Question: I built a xaml class and then realized that if I wanted to use it as an abstract base class that it had to be built without xaml. But when I got done converting my xaml to C#, the result didn't output the same.
E.g. The foreground is not the same. (ViewDialogX on left, ViewDialogC on right)

ViewDialogX.xaml
'''
<ContentControl x:Class="xmlns.ViewDialogX"
xmlns="http://schemas.microsoft.com/winfx/2006/xaml/presentation"
xmlns:x="http://schemas.microsoft.com/winfx/2006/xaml"
xmlns:my="clr-namespace:xmlns"
HorizontalAlignment="Center" VerticalAlignment="Center">
<ContentControl.Template>
<ControlTemplate TargetType="my:ViewDialogX">
<Border MinWidth="160" MinHeight="90" Margin="1,2,3,3" Padding="4">
<Border.Effect>
<DropShadowEffect BlurRadius="10" Opacity="3" ShadowDepth="0" />
</Border.Effect>
<GroupBox Header="{TemplateBinding Title}" Background="{DynamicResource ControlBackgroundBrush}">
<Grid Width="{TemplateBinding ContentWidth}" Height="{TemplateBinding ContentHeight}">
<ContentPresenter Margin="{TemplateBinding Padding}" Content="{TemplateBinding Content}" />
</Grid>
</GroupBox>
</Border>
</ControlTemplate>
</ContentControl.Template>
</ContentControl>
'''
ViewDialogX.xaml.cs
'''
using System;
using System.ComponentModel;
using System.Windows;
using System.Windows.Controls;
using System.Windows.Data;
using System.Windows.Media;
using System.Windows.Media.Effects;
using System.Windows.Markup;
namespace xmlns
{
public partial class ViewDialogX : ContentControl
{
public ViewDialogX()
{
InitializeComponent();
}
public static readonly DependencyProperty TitleProperty =
DependencyProperty.RegisterAttached("Title", typeof(string), typeof(ViewDialogX), new PropertyMetadata(" "));
public string Title { get { return (string)this.GetValue(TitleProperty); } set { this.SetValue(TitleProperty, value); } }
public static readonly DependencyProperty ContentWidthProperty =
DependencyProperty.RegisterAttached("ContentWidth", typeof(double), typeof(ViewDialogX), new PropertyMetadata(double.NaN));
public double ContentWidth { get { return (double)this.GetValue(ContentWidthProperty); } set { this.SetValue(ContentWidthProperty, value); } }
public static readonly DependencyProperty ContentHeightProperty =
DependencyProperty.RegisterAttached("ContentHeight", typeof(double), typeof(ViewDialogX), new PropertyMetadata(double.NaN));
public double ContentHeight { get { return (double)this.GetValue(ContentHeightProperty); } set { this.SetValue(ContentHeightProperty, value); } }
public virtual void OnClosing(CancelEventArgs e) { }
public virtual void Close() { }
}
}
'''
ViewDialogC.cs
'''
using System;
using System.ComponentModel;
using System.Windows;
using System.Windows.Controls;
using System.Windows.Data;
using System.Windows.Media;
using System.Windows.Media.Effects;
using System.Windows.Markup;
namespace xmlns
{
public class ViewDialogC : ContentControl
{
public ViewDialogC()
{
if (!DesignerProperties.GetIsInDesignMode(this))
{
this.SetValue(ViewDialogC.HorizontalAlignmentProperty, HorizontalAlignment.Center);
this.SetValue(ViewDialogC.VerticalAlignmentProperty, VerticalAlignment.Center);
FrameworkElementFactory border = new FrameworkElementFactory(typeof(Border));
border.SetValue(Border.MinWidthProperty, 160d);
border.SetValue(Border.MinHeightProperty, 90d);
border.SetValue(Border.MarginProperty, new Thickness(1, 2, 3, 3));
border.SetValue(Border.PaddingProperty, new Thickness(4));
border.SetValue(Border.EffectProperty, new DropShadowEffect() { BlurRadius = 10, Opacity = 3, ShadowDepth = 0 });
FrameworkElementFactory group = new FrameworkElementFactory(typeof(GroupBox));
group.SetValue(GroupBox.HeaderProperty, new TemplateBindingExtension(ViewDialogC.TitleProperty));
group.SetResourceReference(GroupBox.BackgroundProperty, "ControlBackgroundBrush");
FrameworkElementFactory grid = new FrameworkElementFactory(typeof(Grid));
grid.SetValue(Grid.WidthProperty, new TemplateBindingExtension(ViewDialogC.ContentWidthProperty));
grid.SetValue(Grid.HeightProperty, new TemplateBindingExtension(ViewDialogC.ContentHeightProperty));
FrameworkElementFactory content = new FrameworkElementFactory(typeof(ContentPresenter));
content.SetValue(ContentPresenter.MarginProperty, new TemplateBindingExtension(ViewDialogC.PaddingProperty));
content.SetValue(ContentPresenter.ContentProperty, new TemplateBindingExtension(ViewDialogC.ContentProperty));
grid.AppendChild(content);
group.AppendChild(grid);
border.AppendChild(group);
this.SetValue(ViewDialogC.TemplateProperty, new ControlTemplate(typeof(ViewDialogC)) { VisualTree = border });
}
}
public static readonly DependencyProperty TitleProperty =
DependencyProperty.RegisterAttached("Title", typeof(string), typeof(ViewDialogC), new PropertyMetadata(" "));
public string Title { get { return (string)this.GetValue(TitleProperty); } set { this.SetValue(TitleProperty, value); } }
public static readonly DependencyProperty ContentWidthProperty =
DependencyProperty.RegisterAttached("ContentWidth", typeof(double), typeof(ViewDialogC), new PropertyMetadata(double.NaN));
public double ContentWidth { get { return (double)this.GetValue(ContentWidthProperty); } set { this.SetValue(ContentWidthProperty, value); } }
public static readonly DependencyProperty ContentHeightProperty =
DependencyProperty.RegisterAttached("ContentHeight", typeof(double), typeof(ViewDialogC), new PropertyMetadata(double.NaN));
public double ContentHeight { get { return (double)this.GetValue(ContentHeightProperty); } set { this.SetValue(ContentHeightProperty, value); } }
public virtual void OnClosing(CancelEventArgs e) { }
public virtual void Close() { }
}
}
'''
Implementation xaml code:
'''
<my:ViewDialogX Title="Test">
<Button Content="Button" />
</my:ViewDialogX>
<my:ViewDialogC Title="Test">
<Button Content="Button" />
</my:ViewDialogC>
'''
Extra Styles:
'''
<SolidColorBrush x:Key="ControlBackgroundBrush" Color="#333333" />
<SolidColorBrush x:Key="NormalBackgroundBrush" Color="#595959" />
<LinearGradientBrush x:Key="ShineBrush" StartPoint="0,0.042" EndPoint="0,0.971">
<GradientStop Color="#59FFFFFF" Offset="0" />
<GradientStop Color="#26FFFFFF" Offset="0.467" />
<GradientStop Color="#00FFFFFF" Offset="0.475" />
</LinearGradientBrush>
<LinearGradientBrush x:Key="HoverShineBrush" StartPoint="0,0" EndPoint="0,1">
<GradientStop Color="#4CFFFFFF" Offset="0" />
<GradientStop Color="#26FFFFFF" Offset="0.467" />
<GradientStop Color="#10FFFFFF" Offset="0.475" />
<GradientStop Color="#10FFFFFF" Offset="0.856" />
<GradientStop Color="#26FFFFFF" Offset="1" />
</LinearGradientBrush>
<SolidColorBrush x:Key="DisabledForegroundBrush" Color="#ADADAD" />
<SolidColorBrush x:Key="DisabledBackgroundBrush" Color="#787878" />
<SolidColorBrush x:Key="DisabledBorderBrush" Color="#AAA" />
<Style TargetType="{x:Type GroupBox}" BasedOn="{x:Null}">
<Setter Property="Background" Value="{x:Null}" />
<Setter Property="Foreground" Value="White" />
<Setter Property="BorderBrush" Value="{DynamicResource ControlBackgroundBrush}" />
<Setter Property="BorderThickness" Value="1" />
<Setter Property="Padding" Value="3" />
<Setter Property="Template">
<Setter.Value>
<ControlTemplate TargetType="{x:Type GroupBox}">
<DockPanel>
<Grid x:Name="HeaderGrid" DockPanel.Dock="Top">
<Border x:Name="BackgroundElement" Background="{DynamicResource NormalBackgroundBrush}" BorderBrush="{TemplateBinding BorderBrush}" BorderThickness="{TemplateBinding BorderThickness}" CornerRadius="3" />
<Border x:Name="ShineElement" Background="{DynamicResource ShineBrush}" BorderThickness="0" Margin="1" CornerRadius="3" />
<Border x:Name="ShineBorderElement" BorderBrush="{DynamicResource HoverShineBrush}" BorderThickness="1" CornerRadius="2" Margin="{TemplateBinding BorderThickness}" />
<ContentPresenter x:Name="ContentElement" SnapsToDevicePixels="True" ContentSource="Header" HorizontalAlignment="{TemplateBinding HorizontalContentAlignment}" VerticalAlignment="{TemplateBinding VerticalContentAlignment}" Margin="4" RecognizesAccessKey="True" />
</Grid>
<Border DockPanel.Dock="Bottom" Margin="0,-1,0,0" Background="{TemplateBinding Background}" BorderBrush="{TemplateBinding BorderBrush}" BorderThickness="{TemplateBinding BorderThickness}" CornerRadius="3">
<ContentPresenter SnapsToDevicePixels="{TemplateBinding SnapsToDevicePixels}" Margin="{TemplateBinding Padding}" />
</Border>
</DockPanel>
<ControlTemplate.Triggers>
<Trigger Property="IsEnabled" Value="False">
<Setter Property="Foreground" Value="{DynamicResource DisabledForegroundBrush}" />
<Setter Property="Background" Value="{DynamicResource DisabledBackgroundBrush}" TargetName="BackgroundElement" />
<Setter Property="BorderBrush" Value="{DynamicResource DisabledBorderBrush}" TargetName="ShineBorderElement" />
<Setter Property="Opacity" TargetName="HeaderGrid" Value="0.75" />
</Trigger>
</ControlTemplate.Triggers>
</ControlTemplate>
</Setter.Value>
</Setter>
</Style>
'''
Once again my question is: why isn't the output of ViewDialogX and ViewDialogC the same?
(Somehow ViewDialogC is editing the foreground of the groupbox.)
I've found the cause of the foreground change on this line:
'''
group.SetResourceReference(GroupBox.BackgroundProperty, "ControlBackgroundBrush");
'''
(See ViewDialogX.xaml for what I am trying to achieve)
I can hard set the background to be a specific color or even bind it to a template parent property, but when the FrameworkElementFactory gets a dynamic resource type of property, then the foreground gets inherited from the TemplateParent. Is this a bug?
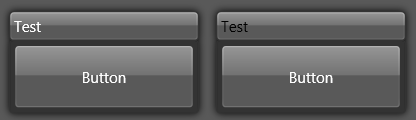
Answer: I have contacted the Microsoft WPF Development Team. They acknowledge this as a bug, but have prioritised it as low and not likely to be fixed.
My work around for this example: Use another control to take the *.SetResourceReference call and draw the background, instead of the GroupBox.